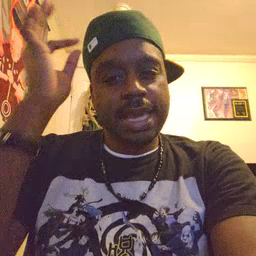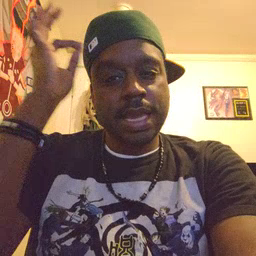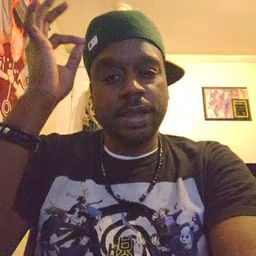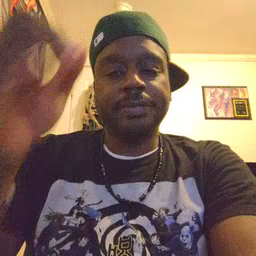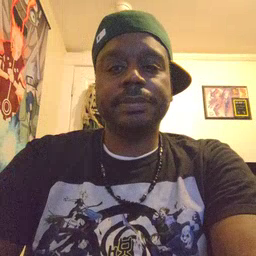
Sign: hair